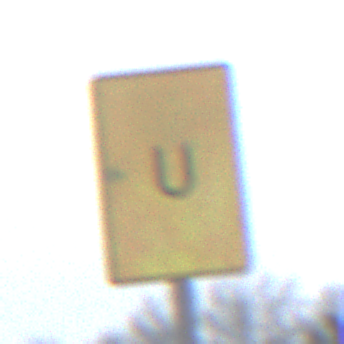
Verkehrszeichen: AnkuendigungOderFortsetzungUmleitungOhnePfeilsymbol
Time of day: MorningAfternoon
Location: Outdoor (Suburban)
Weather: Overcast
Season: NotSpecified
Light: Natural